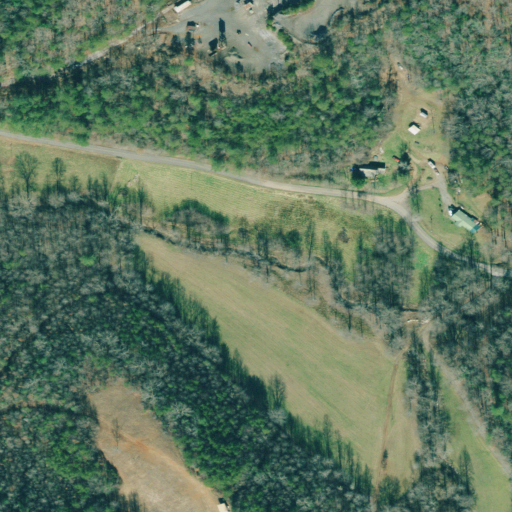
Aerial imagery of valley in Georgia named Harve Clark Cove containing mixed forest, deciduous forest, shrub, open development, pasture, barren land, evergreen forest, low intensity development, and grassland